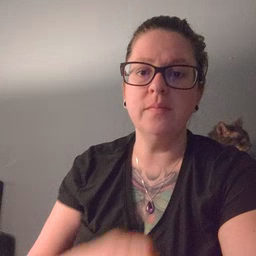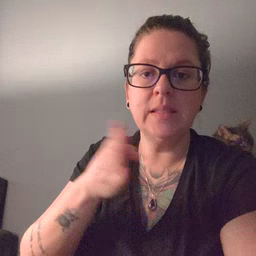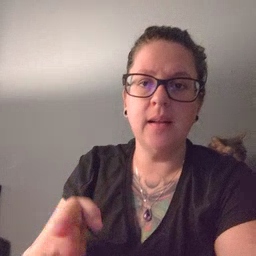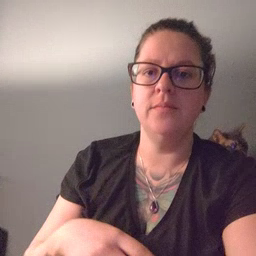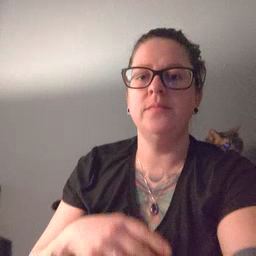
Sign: beside